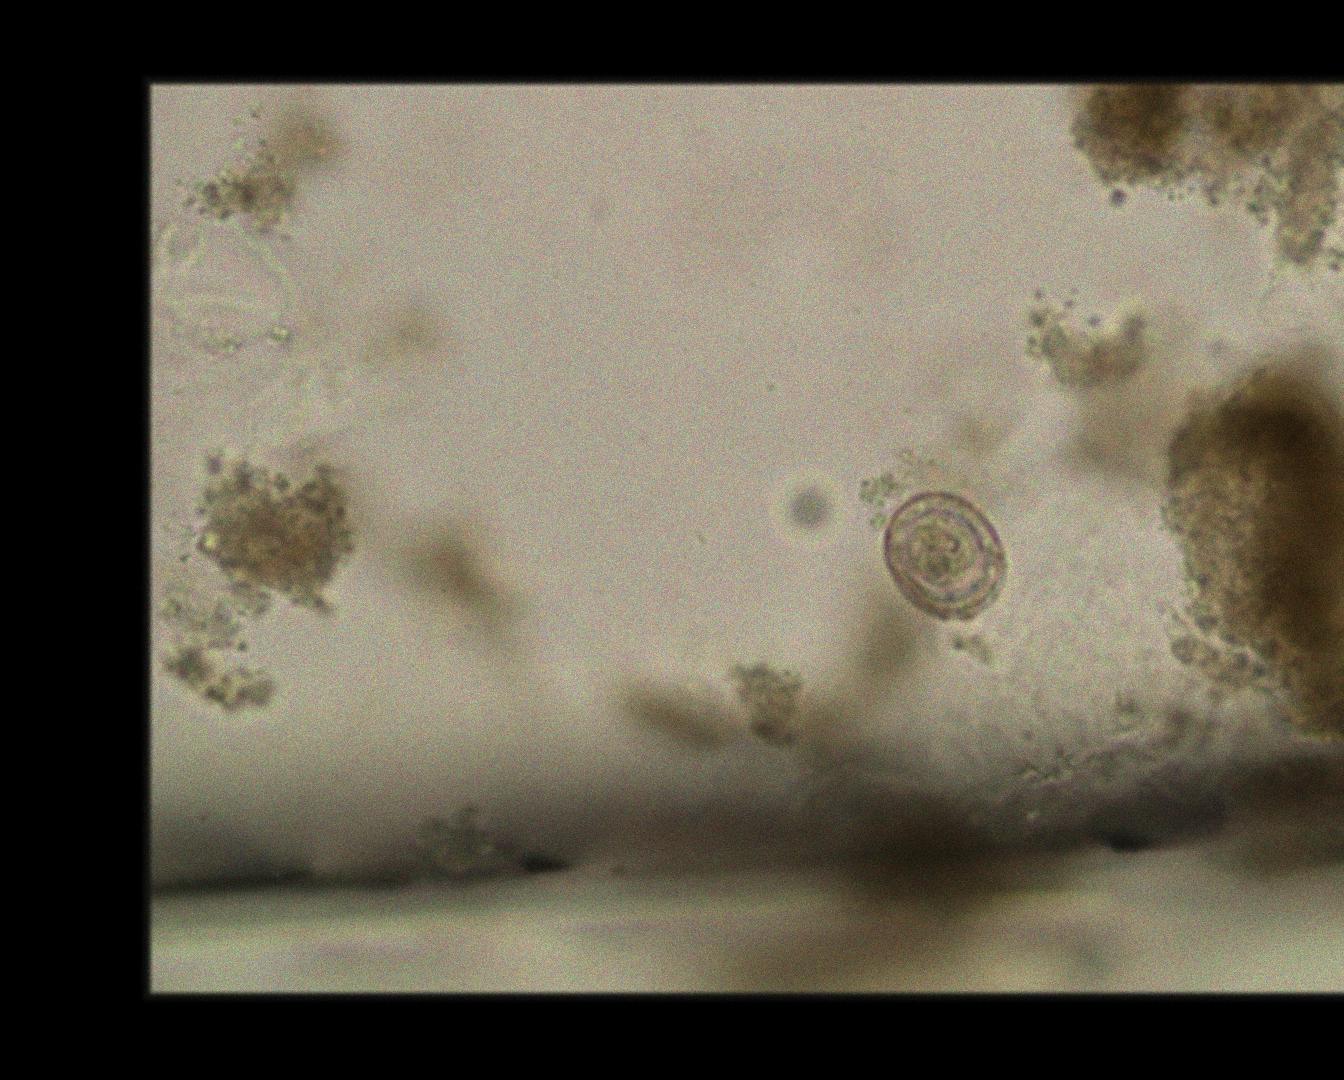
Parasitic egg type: Hymenolepis nana